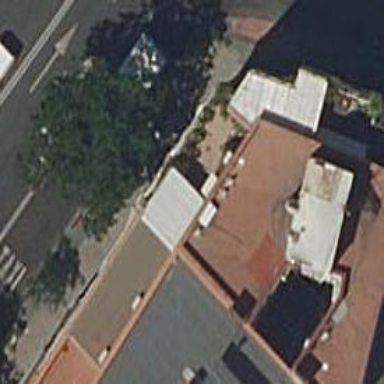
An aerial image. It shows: Café.